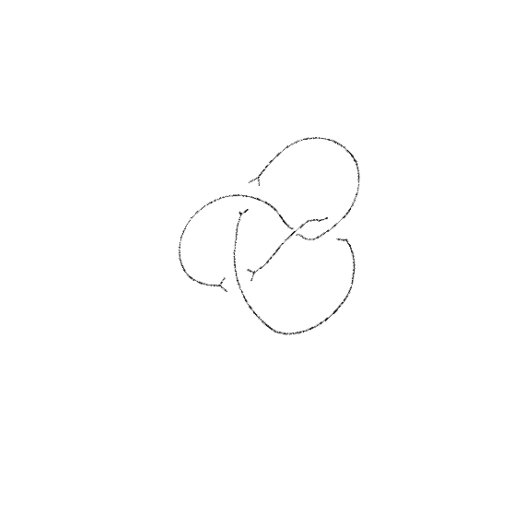
Crossing number: 4